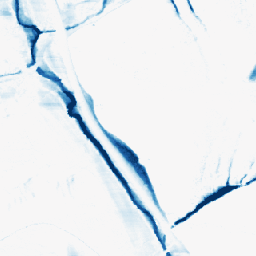
Category: morphological
Decomposition family: morphological_ellipse
Decomposition parameters: operation: closing
width: 5
height: 30
Upsampling method: nearest
Upsampling parameters: scale: 8
Upsampling scale: 8